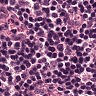
Metastatic tissue present: no